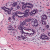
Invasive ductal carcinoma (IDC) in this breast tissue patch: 0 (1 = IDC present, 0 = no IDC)